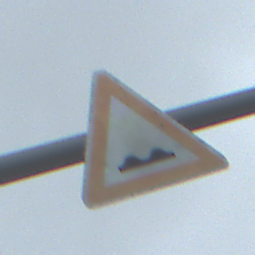
Verkehrszeichen: UnebeneFahrbahn
Umgebung: Outdoor, Suburban
Tageszeit: Midday
Wetter: Overcast
Licht: Natural
Jahreszeit: NotSpecified
Kontrast: LowContrast